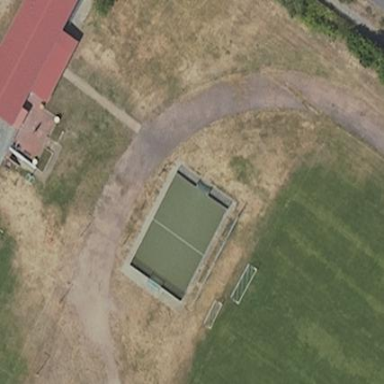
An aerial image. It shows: Soccer pitch for leisure land activities.